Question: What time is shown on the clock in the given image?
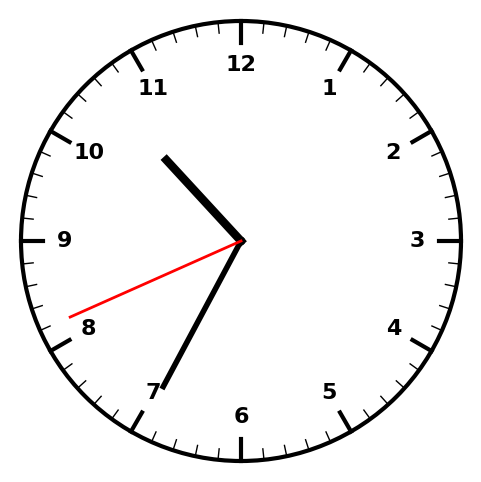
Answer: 10:34:41